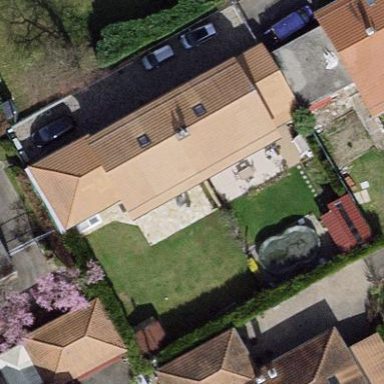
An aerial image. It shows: Garden surrounded by fence.